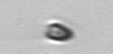
Label: Pyramimonas